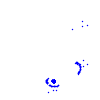
Particle: pion